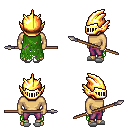
a pixel art fantasy rpg character, male body template, human, tanned skin, green tattered cape, magenta pants, brown short mohawk hairstyle, gold helm, white slippers, spear, four views (front, back, left, right), 2x2 character sprite sheet, small pixel art, hard edges, no anti-aliasing